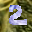
Label: 2